Question: I have a text area and I added some CSS to it
'''
<textarea watermark="Have a question? ..." class="test-input" rows="4" cols="15" name="">Have a question? ...</textarea>
'''
and CSS applied to it -
'''
.test-input {
border: 1px solid #D0D0D0;
border-radius: 3px 3px 3px 3px;
color: #646464;
float: left;
font-family: Arial;
font-size: 12px;
height: 20px;
margin: 0 0 0 15px;
padding: 5px;
resize: none;
width: 264px;
}
'''
And I get the text area with some padding inside it. In the cases when it works absolutely fine, text area height comes to be 20px with 5px padding not included in height. But, in few cases height of the text area includes padding and the height gets reduced to 8px. I have looked for any css if its overriding it but I didn't find. And I compared the result in both cases. Left is the reduced height and right is the expected height.

I can fix this issue, in other case managing height specifically, adding !important or with help of some JavaScript. But, I am wondering what's the cause here that's making such effect. Why and in which cases paddings are getting included with height or width?
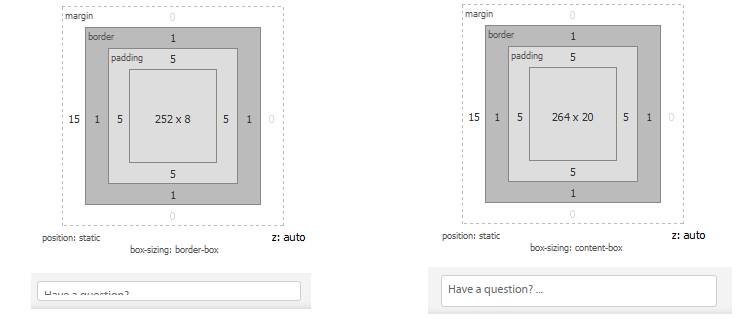
Answer: That depends on what 'box-sizing' attribute you have used:
- 'border-box'- 'content-box'
By setting 'box-sizing: border-box' as seen in your left example, you have defined the height of the element at 20px. This means that the actual content box will only be 8px tall, because the browser will subtract the border (1px top, 1px bottom) and padding (5px top, 5px bottom) form the defined height, leaving only 8px left, which is a tad bit too short to contain height of the entire line (therefore the word appears to be cut off).